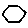
Label: hexagon